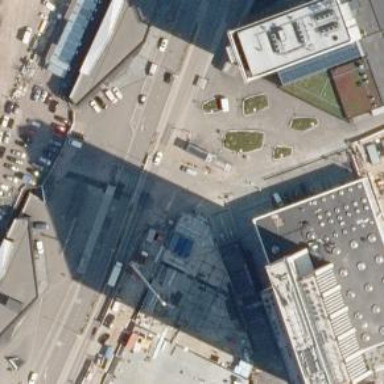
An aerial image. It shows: Platform at the railway station with shelter for public transport.